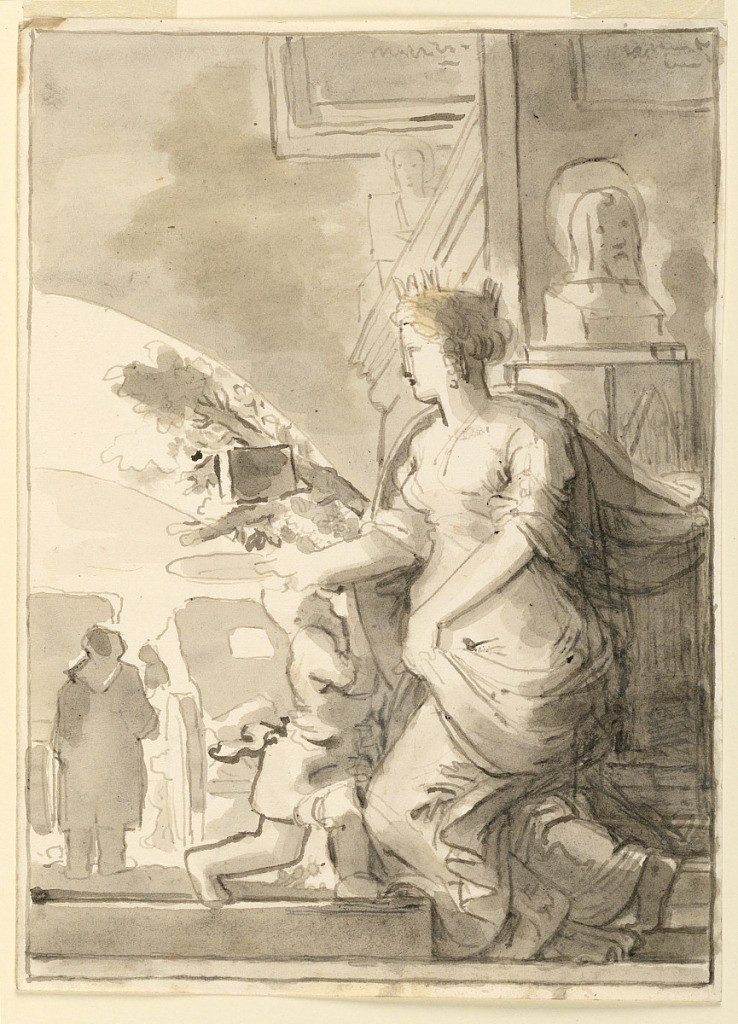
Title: Sketch, Allegory in Architectural Setting with Sculpted Bust
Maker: Fortunato Duranti, Italian, 1787 - 1863
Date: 1820–1850
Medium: Pen and ink, brush and sepia wash on paper
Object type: Drawing
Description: Sketch, Allegory in Architectural Setting with Sculpted Bust